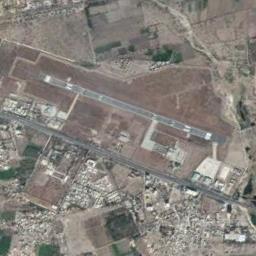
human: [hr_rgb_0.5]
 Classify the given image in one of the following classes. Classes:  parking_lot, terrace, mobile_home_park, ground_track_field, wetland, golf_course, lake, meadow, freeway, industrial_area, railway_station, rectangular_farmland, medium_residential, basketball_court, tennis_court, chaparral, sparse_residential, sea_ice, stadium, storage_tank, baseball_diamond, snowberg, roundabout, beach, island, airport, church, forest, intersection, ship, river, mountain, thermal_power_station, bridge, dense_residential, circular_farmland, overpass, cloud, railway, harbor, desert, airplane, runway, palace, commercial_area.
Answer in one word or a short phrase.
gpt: airport